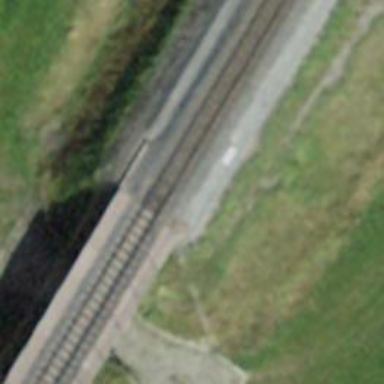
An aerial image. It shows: Narrow gauge railway bridge with electrified contact lines.